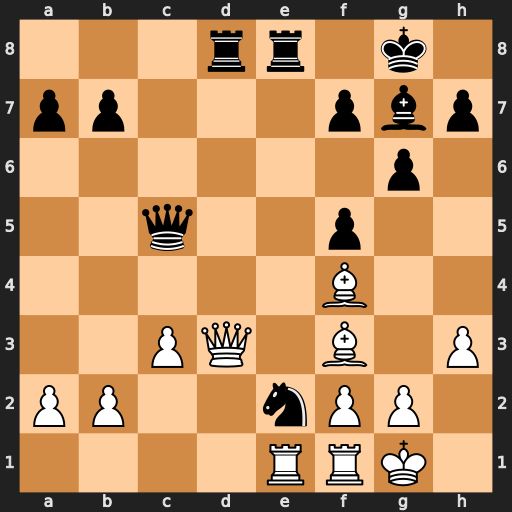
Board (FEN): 3rr1k1/pp3pbp/6p1/2q2p2/5B2/2PQ1B1P/PP2nPP1/4RRK1
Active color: w
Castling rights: -
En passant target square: -
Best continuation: Rxe2 Rxd3 Rxe8+